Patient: sex M, age 66
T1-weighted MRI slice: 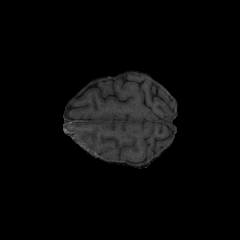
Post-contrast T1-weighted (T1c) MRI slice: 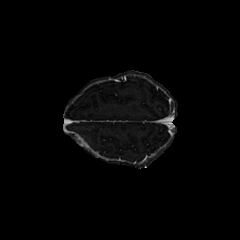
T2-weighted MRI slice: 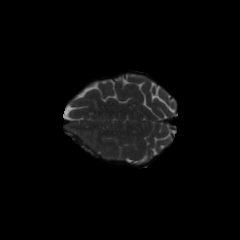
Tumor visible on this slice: no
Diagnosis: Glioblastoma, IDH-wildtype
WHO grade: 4